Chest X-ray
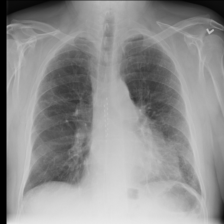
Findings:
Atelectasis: negative
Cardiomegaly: negative
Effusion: negative
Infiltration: negative
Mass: negative
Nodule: negative
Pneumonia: negative
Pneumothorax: negative
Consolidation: negative
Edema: negative
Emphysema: negative
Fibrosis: negative
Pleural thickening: negative
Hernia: negative